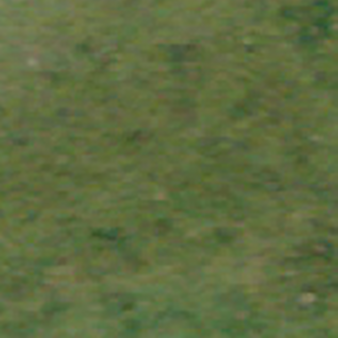
Label: other